Question: I am using Angular datatables (<URL> with server side processing, everything works fine if I didn't add the column filter But once I add the 'withColumnFilter' option then search, pagination and records per page stop working.
Here is my HTML part:
'''
<div class="container-fluid">
<table datatable="" dt-options="vm.dtOptions" dt-columns="vm.dtColumns" class="row-border hover">
<tfoot>
<tr>
<th>First Name</th>
<th>Last Name</th>
<th>Email ID</th>
<th>Phone Number</th>
</tr>
</tfoot>
</table>
</div>
'''
JS Part:
'''
(function () {
'use strict';
angular
.module('com.module.users')
.controller('UserCtrl', UserCtrl);
UserCtrl.$inject = ['$state', '$rootScope', 'ENV', 'DTOptionsBuilder', 'DTColumnBuilder'];
function UserCtrl($state, $rootScope, ENV, DTOptionsBuilder, DTColumnBuilder) {
var vm = this;
vm.currentPageState = $state.current.stateDesc;
vm.dtOptions = DTOptionsBuilder.newOptions()
.withOption('ajax', {
url: ENV.apiUrl + vm.currentPageState.rUrl + '/users',
type: 'POST',
headers: {
Authorization: 'Bearer ' + $rootScope.globals.currentAdmin.token
}
})
.withDataProp('data')
.withOption('processing', true)
.withOption('serverSide', true)
.withPaginationType('full_numbers')
.withBootstrap()
.withColumnFilter({
aoColumns: [{
type: 'text',
bRegex: true,
bSmart: true
}, {
type: 'text',
bRegex: true,
bSmart: true
}, {
type: 'text',
bRegex: true,
bSmart: true
}, {
type: 'text',
bRegex: true,
bSmart: true
}]
});
vm.dtColumns = [
DTColumnBuilder.newColumn('firstName').withTitle('First name'),
DTColumnBuilder.newColumn('lastName').withTitle('Last name'),
DTColumnBuilder.newColumn('email').withTitle('Email ID'),
DTColumnBuilder.newColumn('phone').withTitle('Phone Number')
];
}
})();
'''
After debugging what I found is ajax URL getting change to DOM URL. I have attached a screenshot for this:

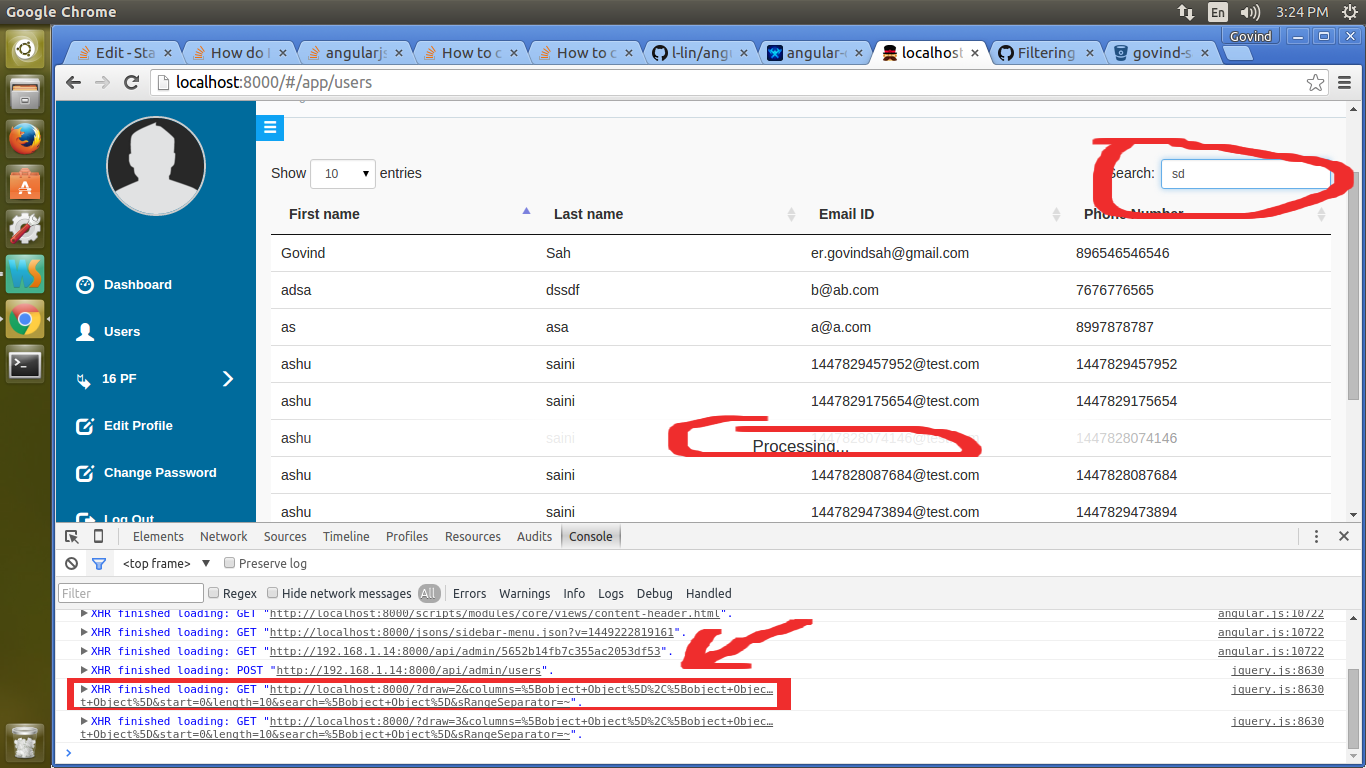
Answer: It worked using withFnServerData instead of ajax option.